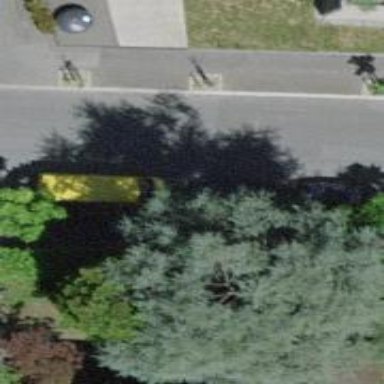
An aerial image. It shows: Broadleaved tree found on street.